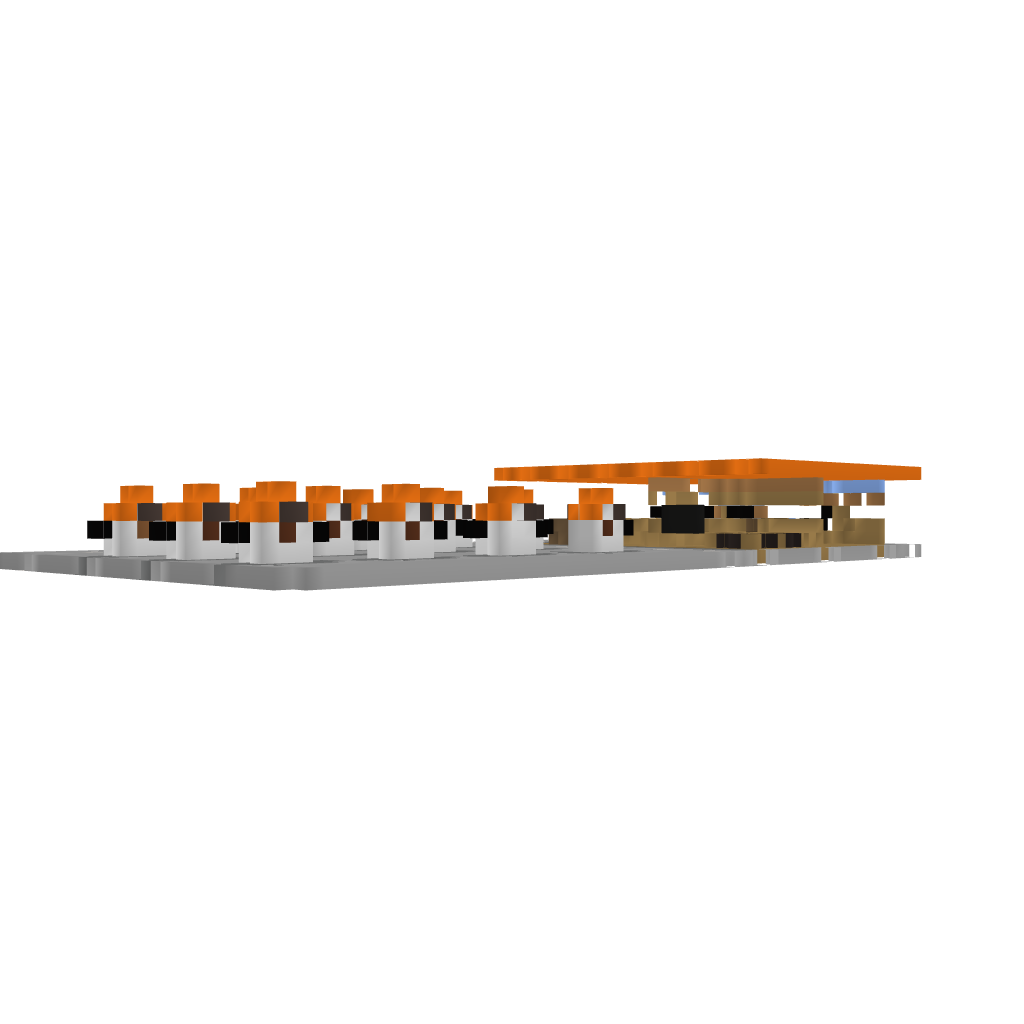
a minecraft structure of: GasStation